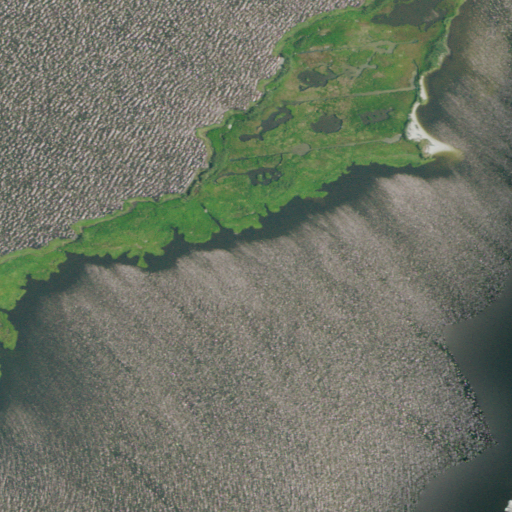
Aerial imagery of island in New Jersey named Little Sedge Island containing open water and herbaceous wetlands